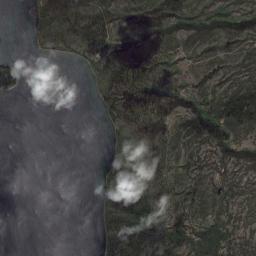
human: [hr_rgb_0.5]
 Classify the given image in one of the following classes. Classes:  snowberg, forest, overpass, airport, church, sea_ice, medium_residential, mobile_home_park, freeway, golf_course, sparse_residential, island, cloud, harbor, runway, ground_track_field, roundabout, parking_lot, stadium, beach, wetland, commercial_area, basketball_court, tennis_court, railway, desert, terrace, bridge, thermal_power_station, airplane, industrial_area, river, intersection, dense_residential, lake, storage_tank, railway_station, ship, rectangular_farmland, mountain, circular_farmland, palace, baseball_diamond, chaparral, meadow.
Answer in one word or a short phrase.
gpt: cloud